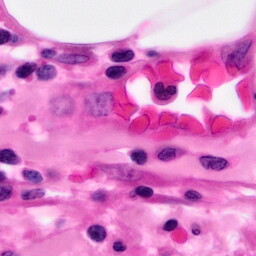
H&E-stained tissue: Pancreatic